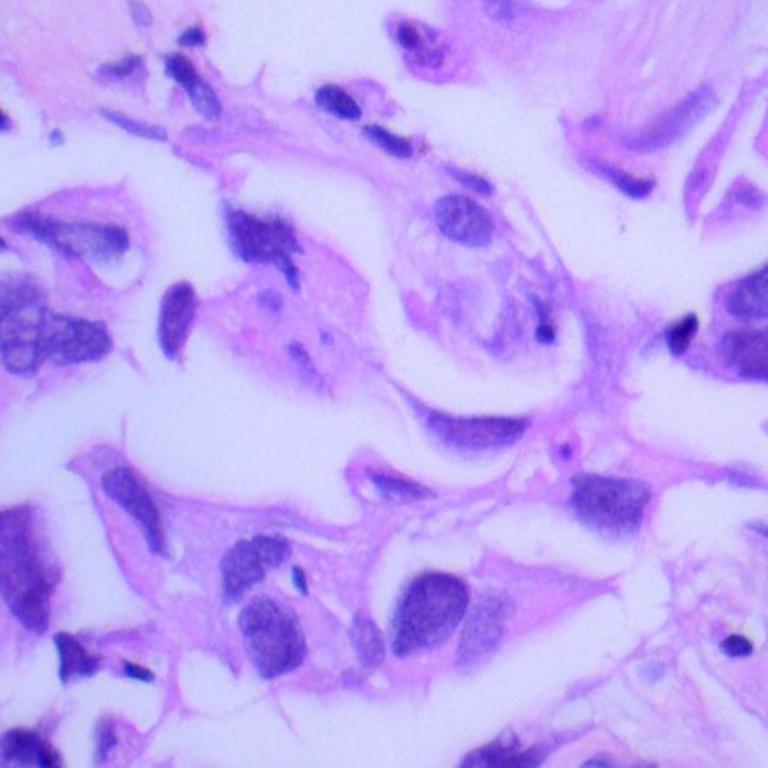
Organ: lung
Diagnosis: adenocarcinomas